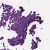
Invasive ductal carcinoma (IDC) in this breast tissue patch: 0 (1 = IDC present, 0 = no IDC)